Interaction volume radius: 10 \u00c5
Interaction volume height: 15 \u00c5
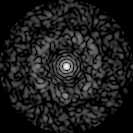
Disorder parameter: 0.8551